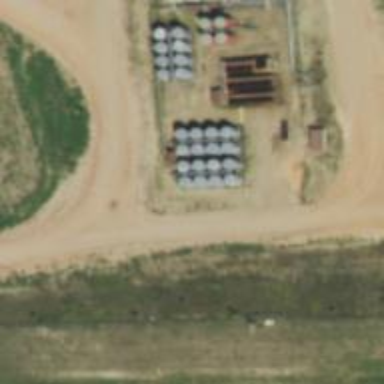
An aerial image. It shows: Storage tank that is man-made.